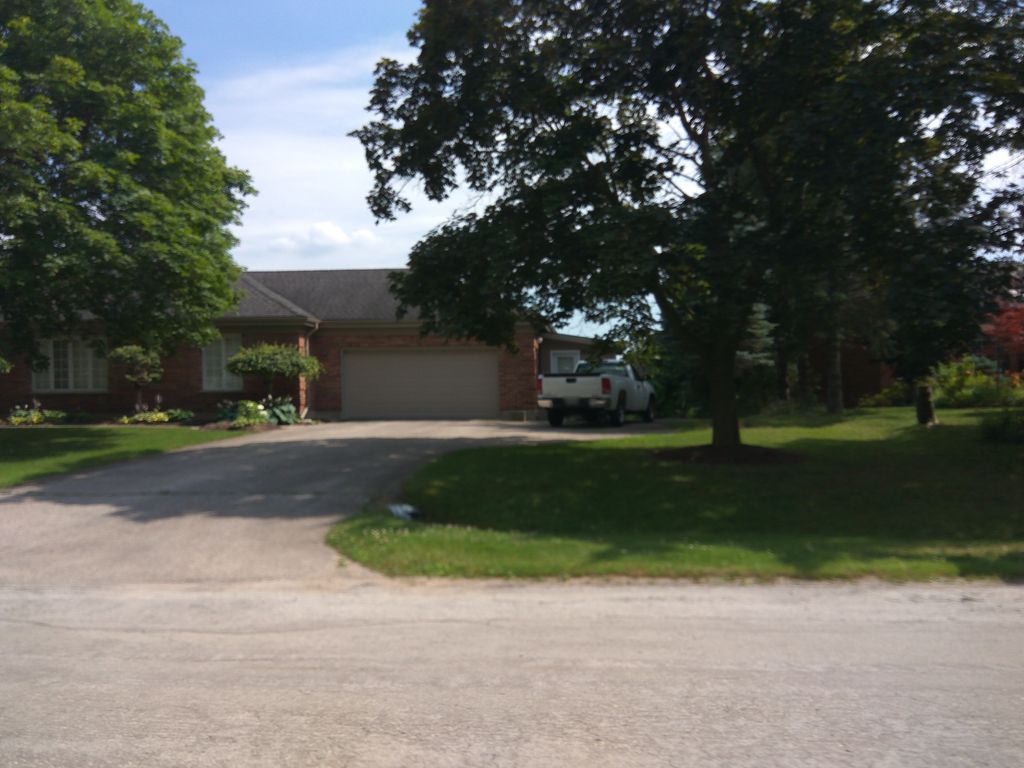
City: kitchener-waterloo